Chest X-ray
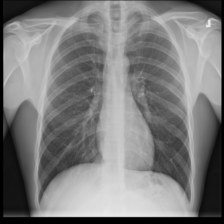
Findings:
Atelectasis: negative
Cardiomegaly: negative
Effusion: negative
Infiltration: negative
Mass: negative
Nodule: negative
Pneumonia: negative
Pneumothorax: negative
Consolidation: negative
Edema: negative
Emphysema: negative
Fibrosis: negative
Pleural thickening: negative
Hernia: negative